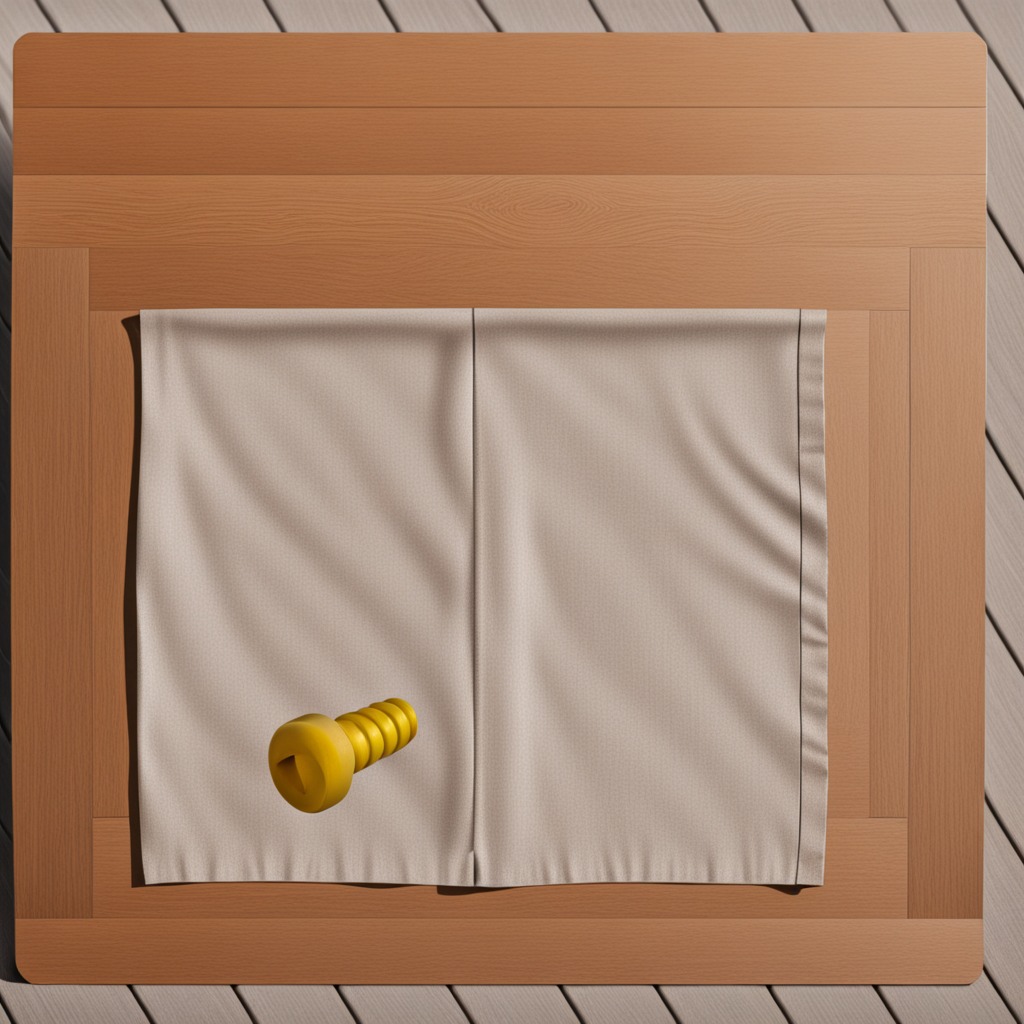
A metal screw lies on a wooden table in an outdoor workshop during daytime bright natural light soft shadows worn but beneath the cloth.